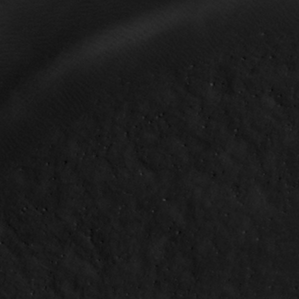
Label: non_frost